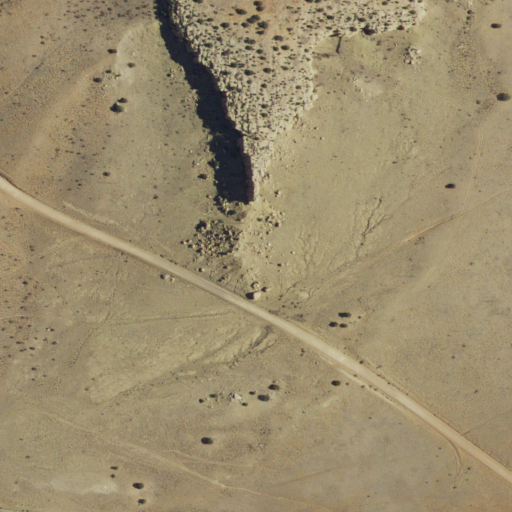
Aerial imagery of cliff(s) in New Mexico named Standing Rock containing only shrub